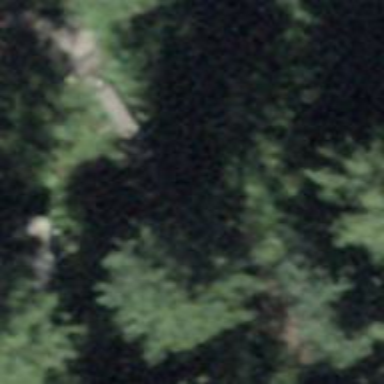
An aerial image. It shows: Path on boardwalk bridge.